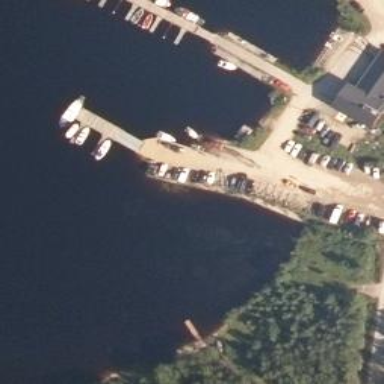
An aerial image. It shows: Slipway on leisure land.